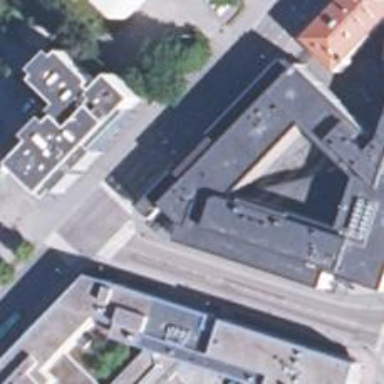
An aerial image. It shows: Government office.